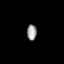
Tissue: prostate
Cell type: Fibroblasts
Senescence score: 0.7239
Nuclear area (px): 146
Mean DAPI intensity: 161.13